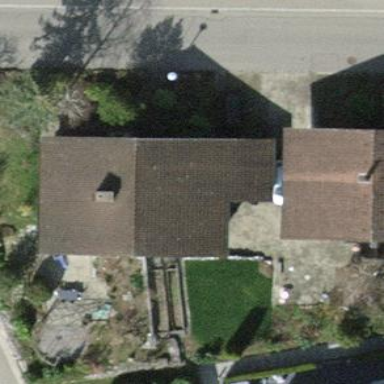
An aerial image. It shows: Detached building with gabled roof.